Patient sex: F
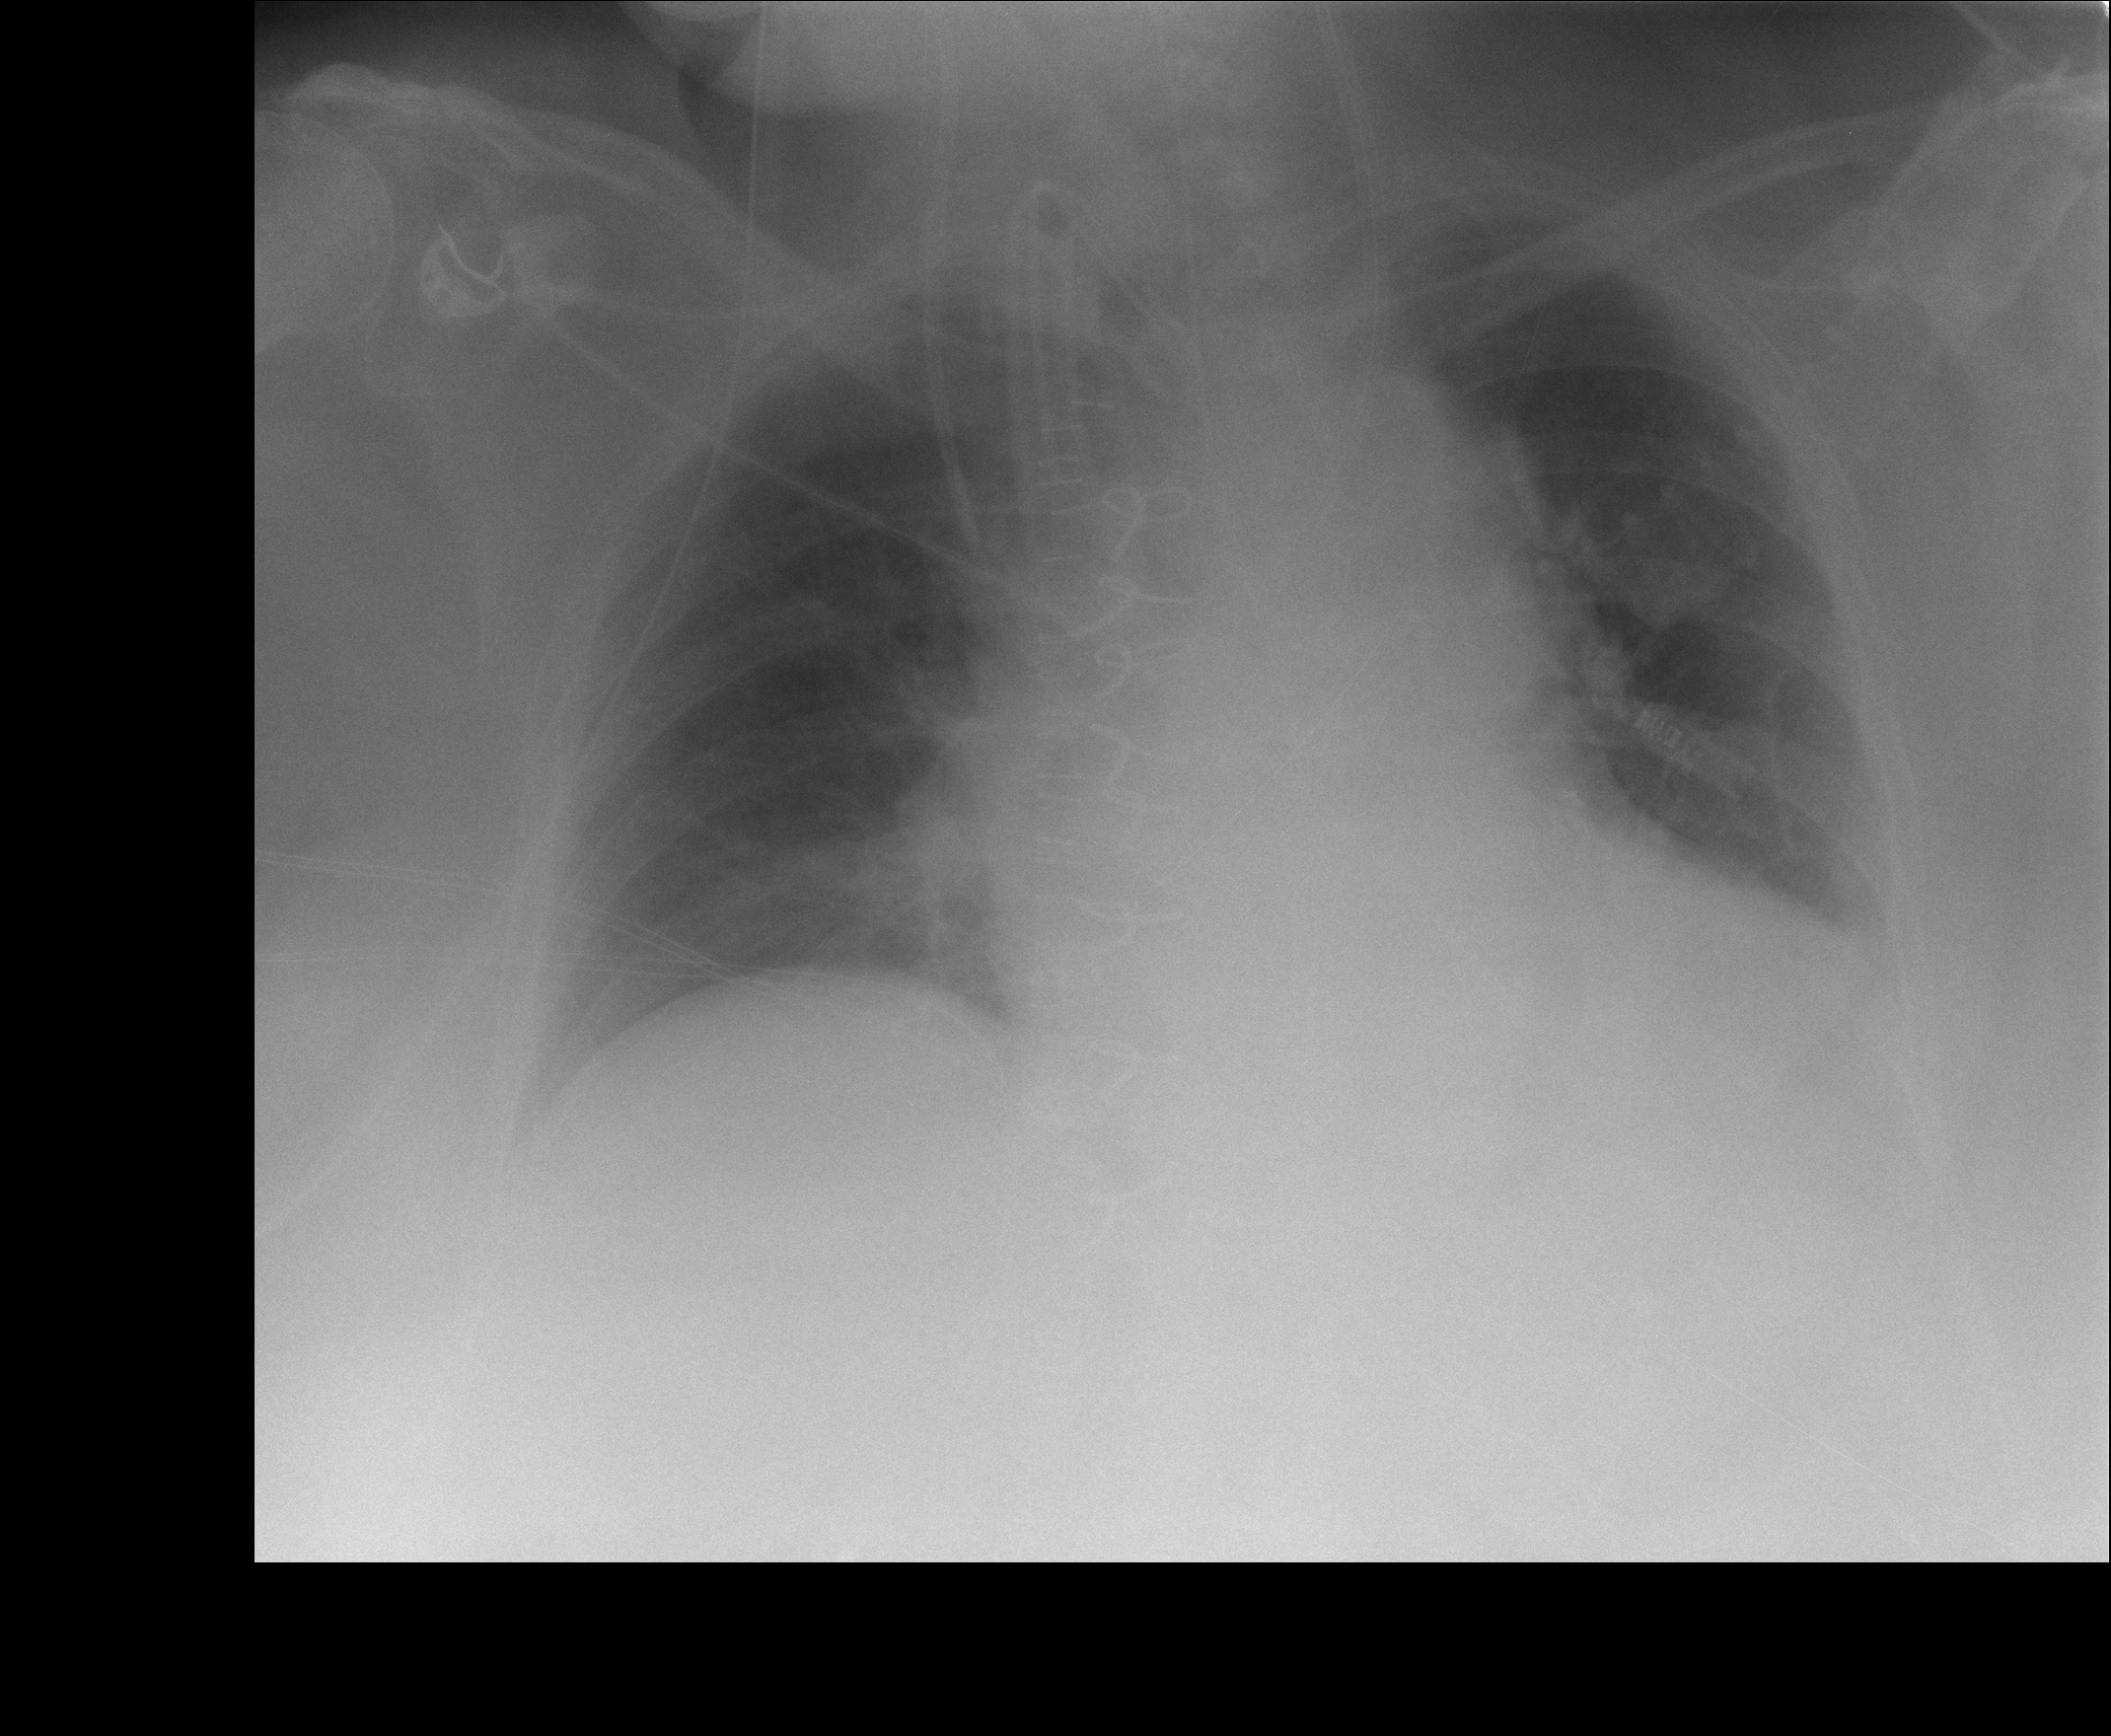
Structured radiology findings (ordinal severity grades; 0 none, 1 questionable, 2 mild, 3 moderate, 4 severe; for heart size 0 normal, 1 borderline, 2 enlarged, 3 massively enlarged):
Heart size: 2
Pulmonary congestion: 0
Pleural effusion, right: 0
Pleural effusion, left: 1
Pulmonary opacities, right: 0
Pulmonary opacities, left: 0
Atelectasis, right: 0
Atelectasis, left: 0